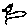
Label: bird